Question: I want to restart with data structure ( and Ai + I want to clear all my misconceptions too. ;P )
For now I want to know how would I put given pictorial info into algorithm using C# structure. Image processing is not required here. Just need to feed the data in.
Here I need this question to be modified too if not clear. :|
Say Arad is a city in Romania from where I have to go to another city Bucharest.
This map also has info of how far all connecting cities are from any city.
How would I use these info in program to start with any searching or sorting algo?
Any pointer will be helpful. Say if this can be done using anything else than struct. Something like node or something. I don't know.
Please consider I want to learn things. So using C# for ease in use not to use its inbuilt searching and sorting functions. Later to confirm I might use.

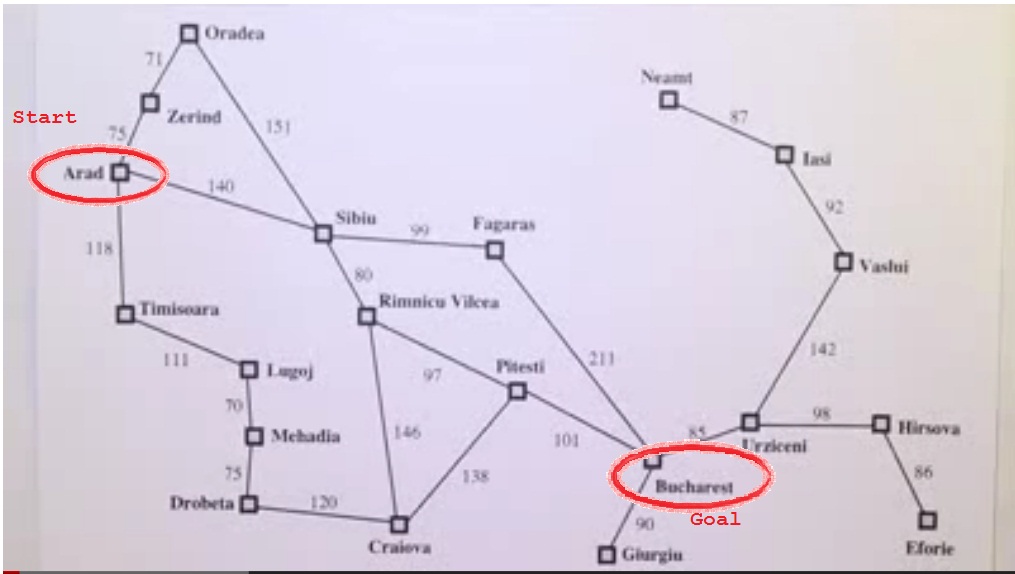
Answer: The way you typically solve this problem is to create a node class and an edge class. Each node has a set of edges that have "lengths", and each edge connects two nodes. You then write a shortest-path algorithm that determines the least-total-length set of edges that connects two nodes.
For a brief tutorial on how to do that, see my series of articles on the 'A*' algorithm:
<URL>